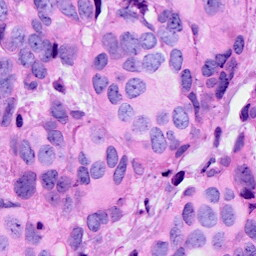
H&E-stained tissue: Breast